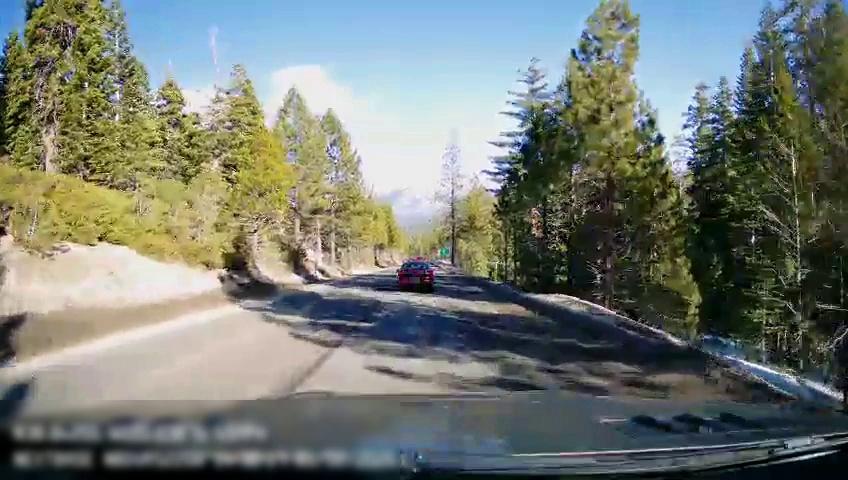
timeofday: Day
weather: Sunny
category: Drivable Space
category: Vehicles | Car
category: Lanes | Opposite Lane
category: Lanes | Current Lane
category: Lanes | Opposite Lane